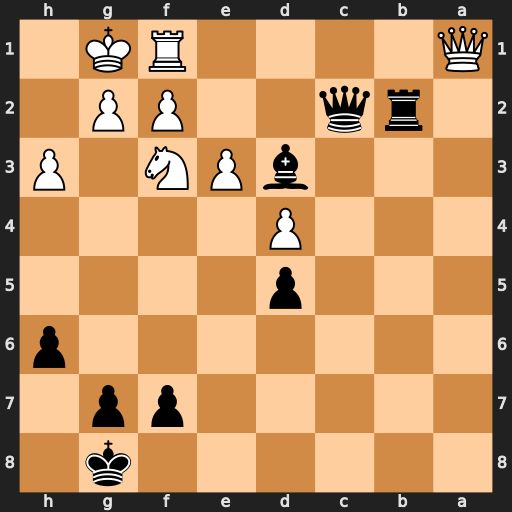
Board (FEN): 6k1/5pp1/7p/3p4/3P4/3bPN1P/1rq2PP1/Q4RK1
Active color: b
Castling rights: -
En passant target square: -
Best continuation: Bxf1 Qxb2 Qxb2